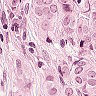
Metastatic tissue present: yes